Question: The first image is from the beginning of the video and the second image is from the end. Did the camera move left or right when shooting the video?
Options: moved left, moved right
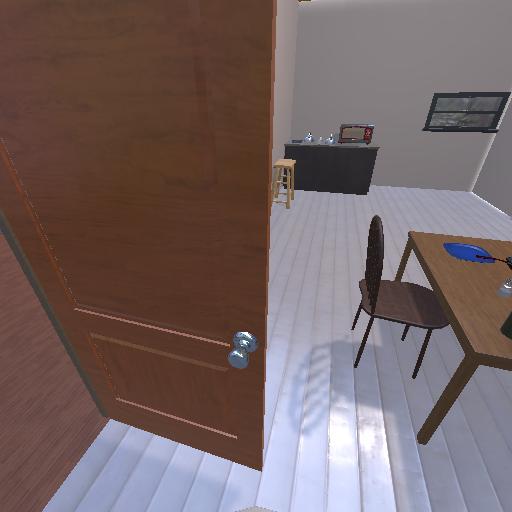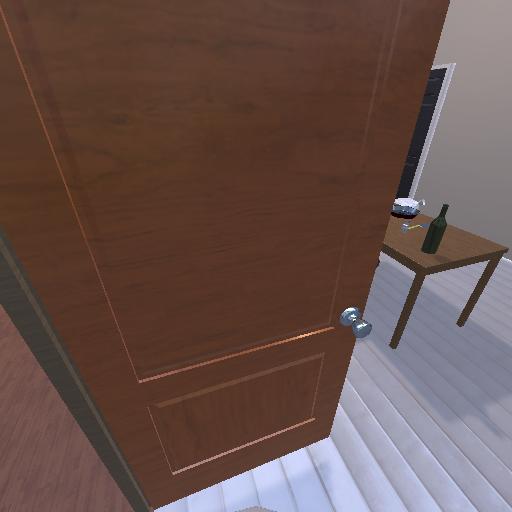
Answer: moved left